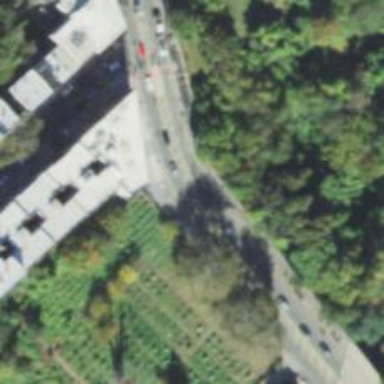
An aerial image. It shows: Secondary road with asphalt surface and cycle track.